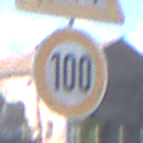
Verkehrszeichen: Geschwindigkeit100
Zusatzzeichen oben: Stau
Umgebung: Outdoor, Suburban
Tageszeit: MorningAfternoon
Wetter: PartlyCloudy
Licht: Natural
Jahreszeit: NotSpecified
Kontrast: HighContrast